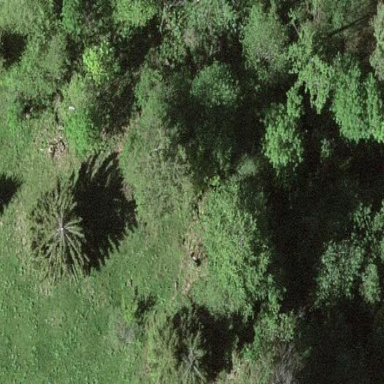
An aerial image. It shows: Serene woodland landscape.